Field crop: maize
Growth stage: 1
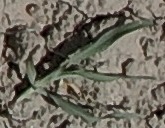
Species: sorghum